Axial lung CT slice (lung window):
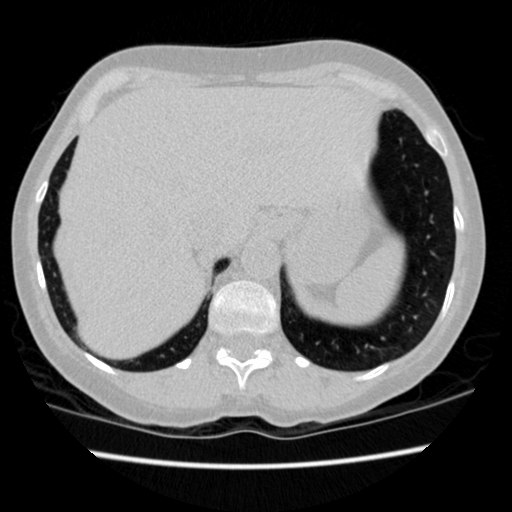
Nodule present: no